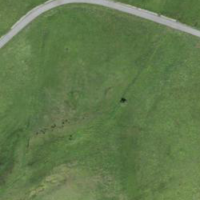
EUNIS habitat code: 24
Species observed at this site:
Rumex alpinus
Geum rivale